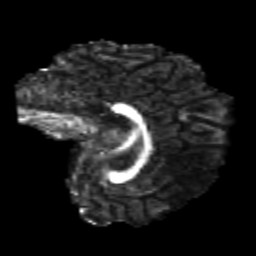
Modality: FA
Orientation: sagittal
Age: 20
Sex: female
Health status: healthy
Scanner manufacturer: philips
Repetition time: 7.385 s
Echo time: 0.08599 s